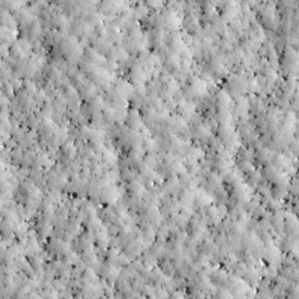
Label: non_frost